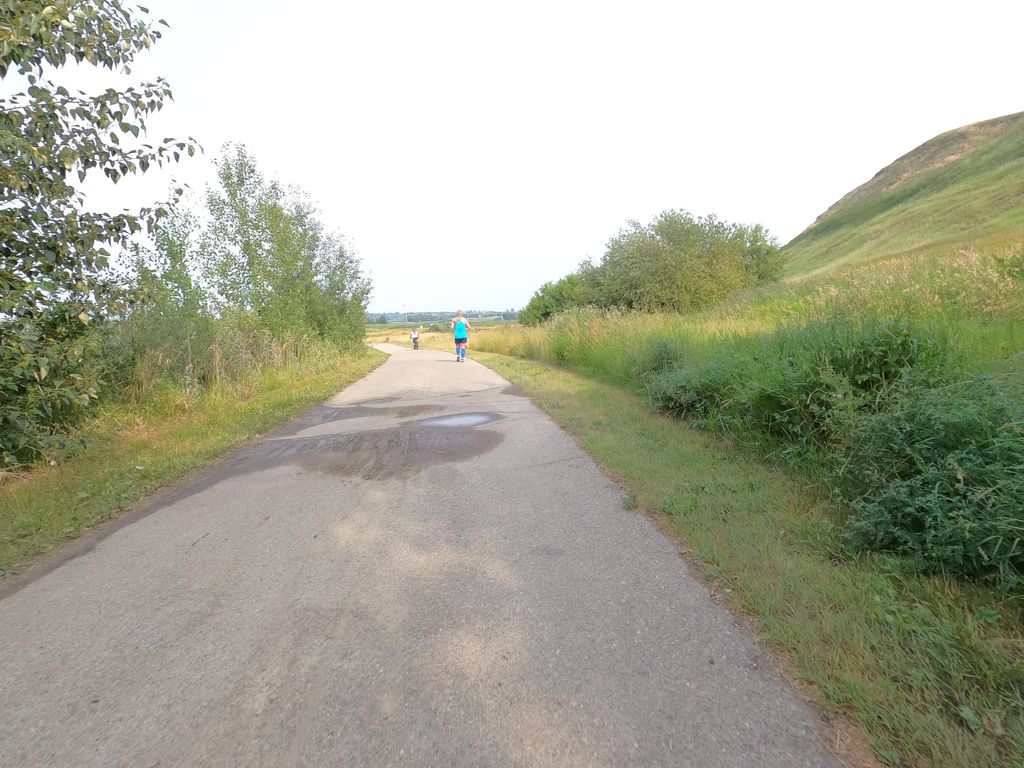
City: calgary